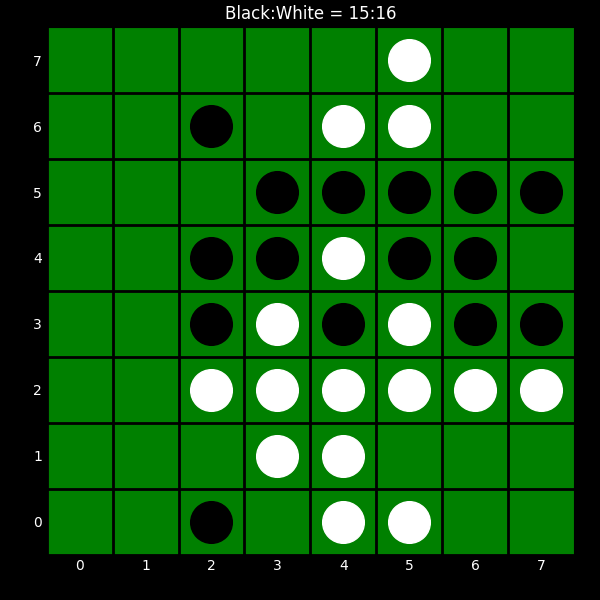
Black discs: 15
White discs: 16